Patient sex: M
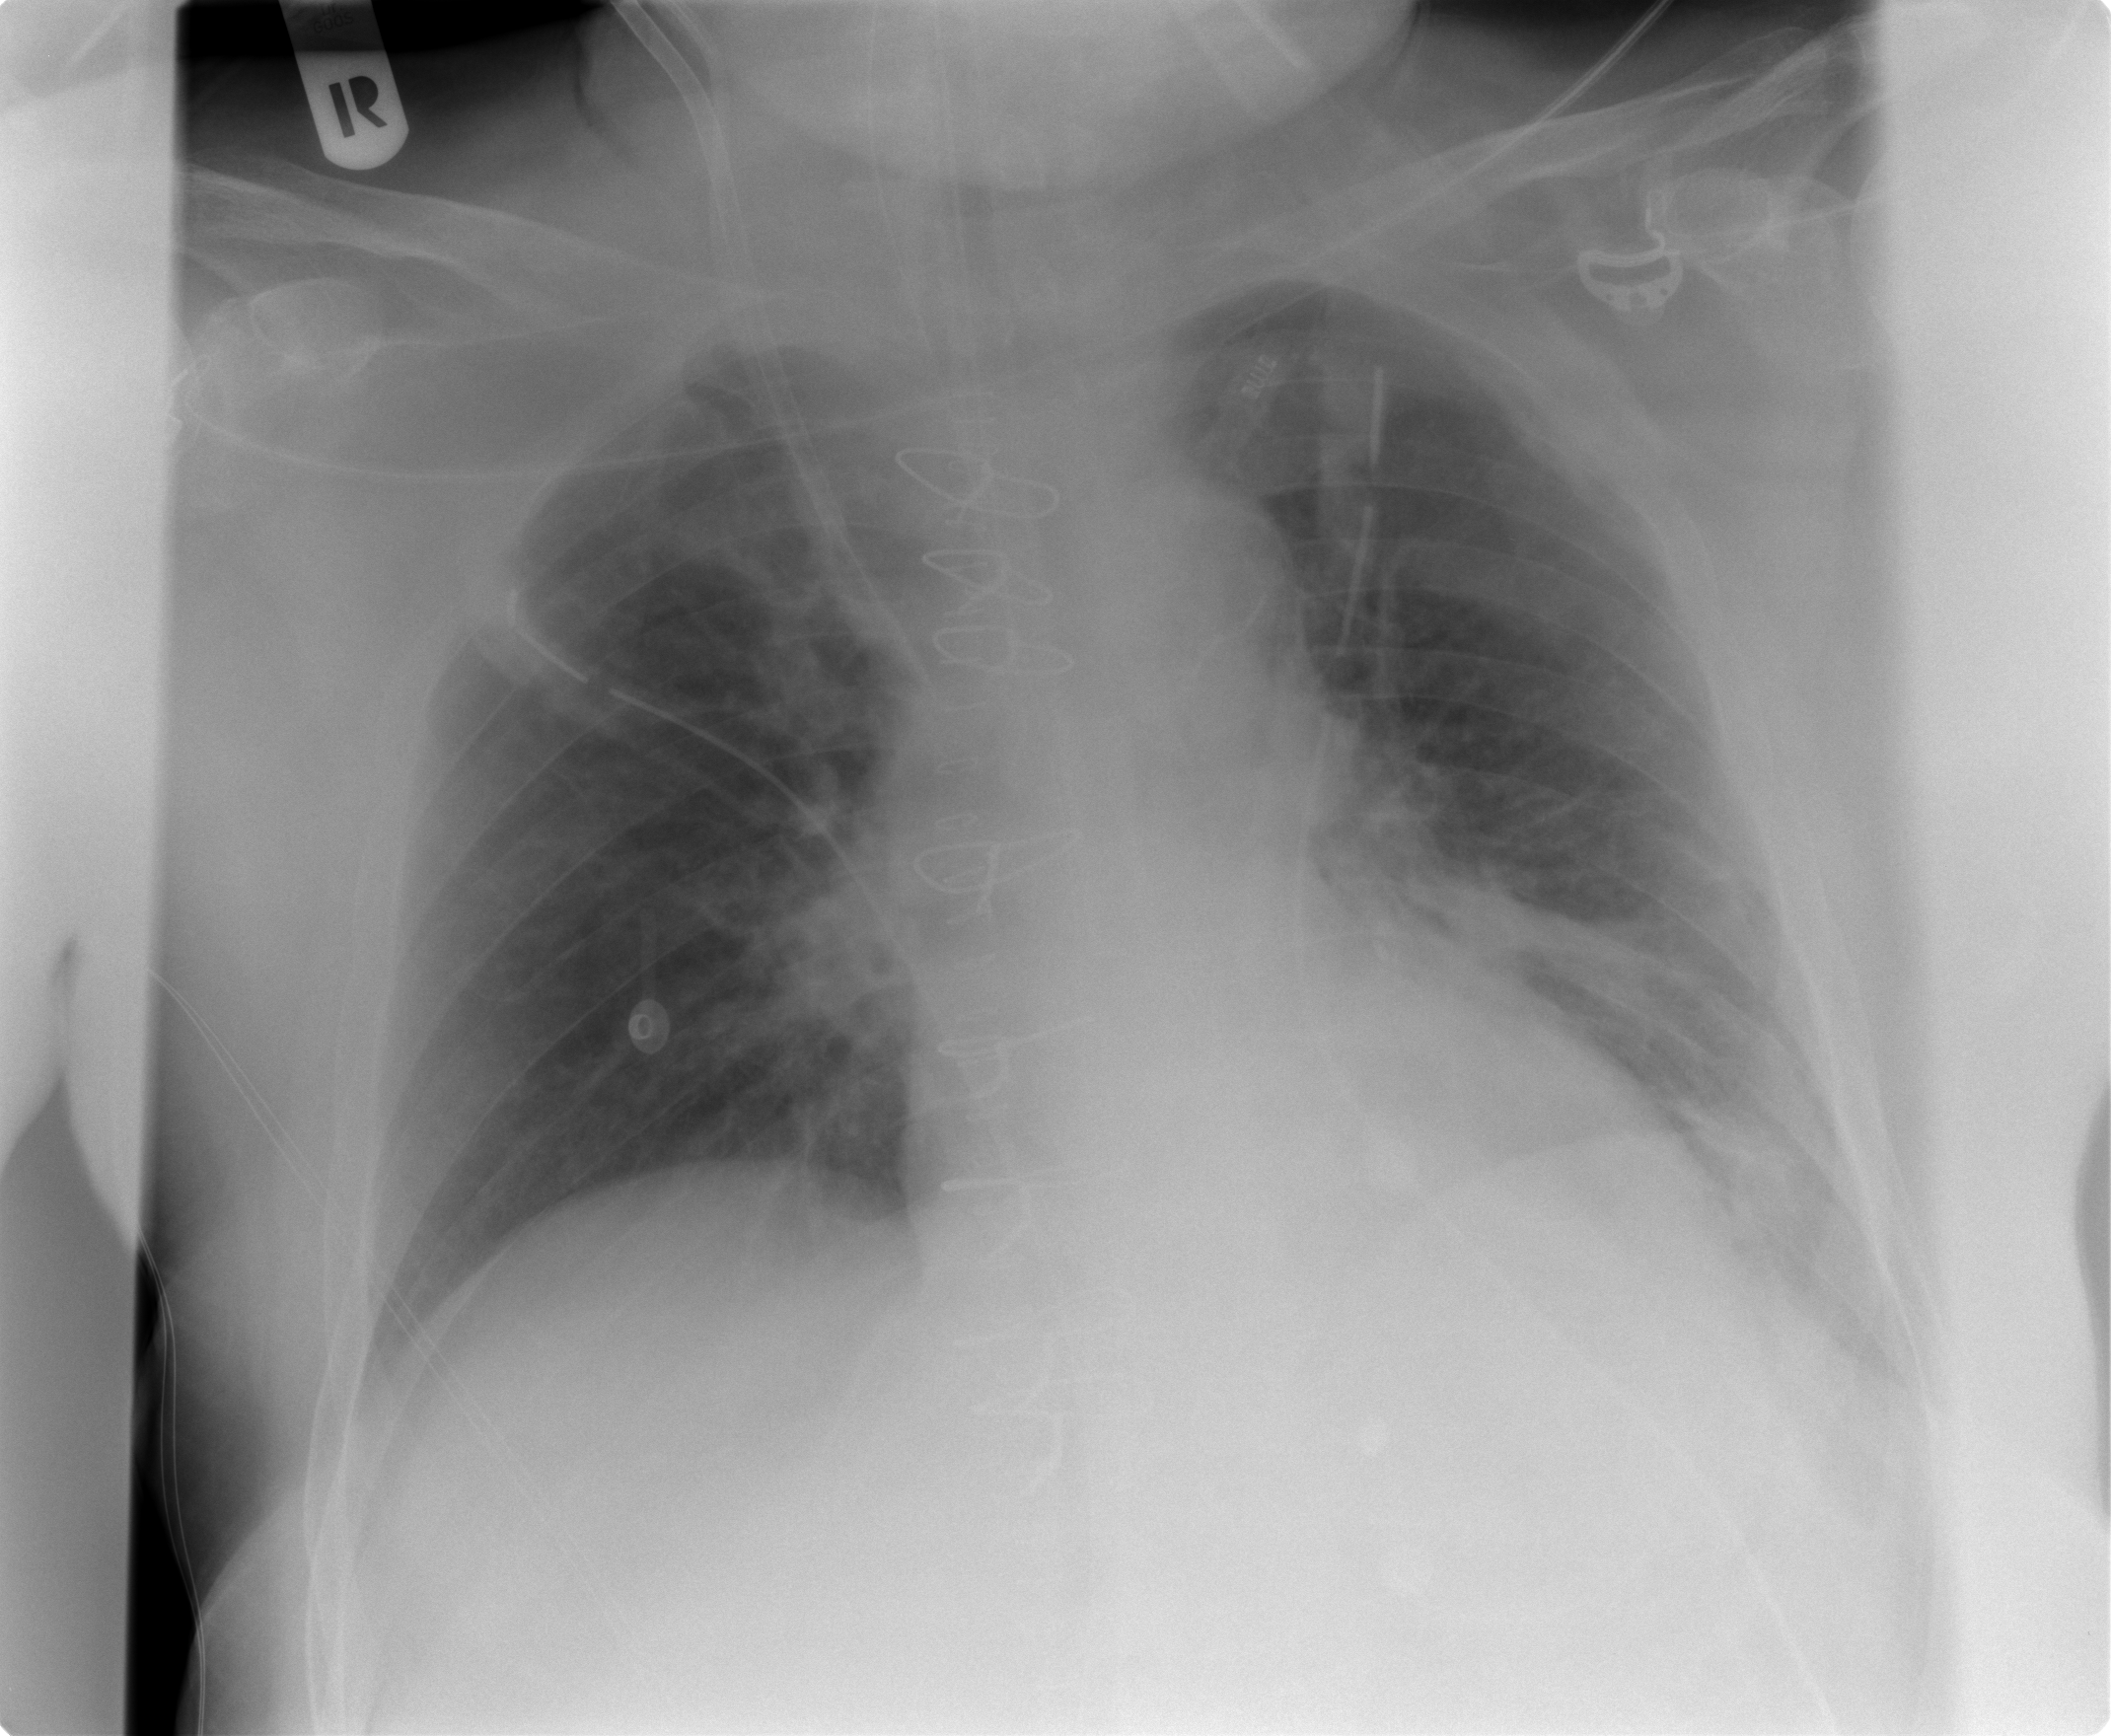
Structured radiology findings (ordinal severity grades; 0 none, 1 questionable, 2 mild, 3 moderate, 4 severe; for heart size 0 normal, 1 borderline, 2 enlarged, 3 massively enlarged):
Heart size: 0
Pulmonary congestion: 2
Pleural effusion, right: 0
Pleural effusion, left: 2
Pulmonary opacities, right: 0
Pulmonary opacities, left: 0
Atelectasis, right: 2
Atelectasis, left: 2